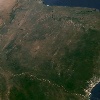
Label: land